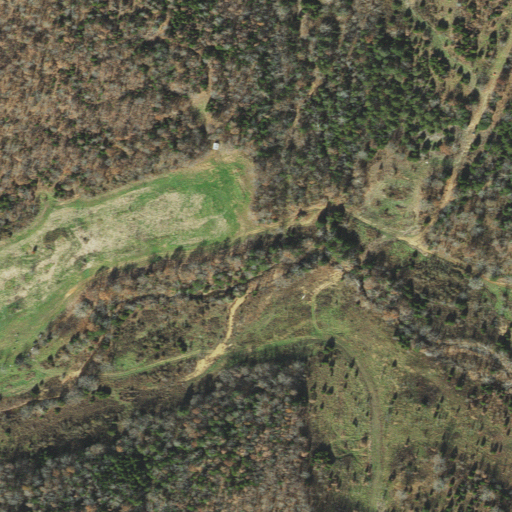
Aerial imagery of valley in Arkansas named Sawmill Hollow containing pasture, deciduous forest, and mixed forest